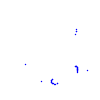
Particle: kaon